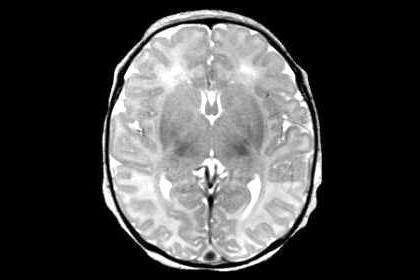
Label: notumor